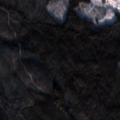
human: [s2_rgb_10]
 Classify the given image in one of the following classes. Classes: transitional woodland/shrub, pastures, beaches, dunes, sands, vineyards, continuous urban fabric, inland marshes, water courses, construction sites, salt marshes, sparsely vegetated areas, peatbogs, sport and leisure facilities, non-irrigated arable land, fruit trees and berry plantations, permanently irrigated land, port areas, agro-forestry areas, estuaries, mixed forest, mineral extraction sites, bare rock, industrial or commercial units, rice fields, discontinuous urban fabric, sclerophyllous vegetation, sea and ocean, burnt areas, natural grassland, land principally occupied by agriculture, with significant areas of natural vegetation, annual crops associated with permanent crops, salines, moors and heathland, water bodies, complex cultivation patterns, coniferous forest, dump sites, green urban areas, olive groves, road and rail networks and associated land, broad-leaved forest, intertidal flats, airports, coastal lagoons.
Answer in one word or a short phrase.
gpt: coniferous forest, mixed forest